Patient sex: M
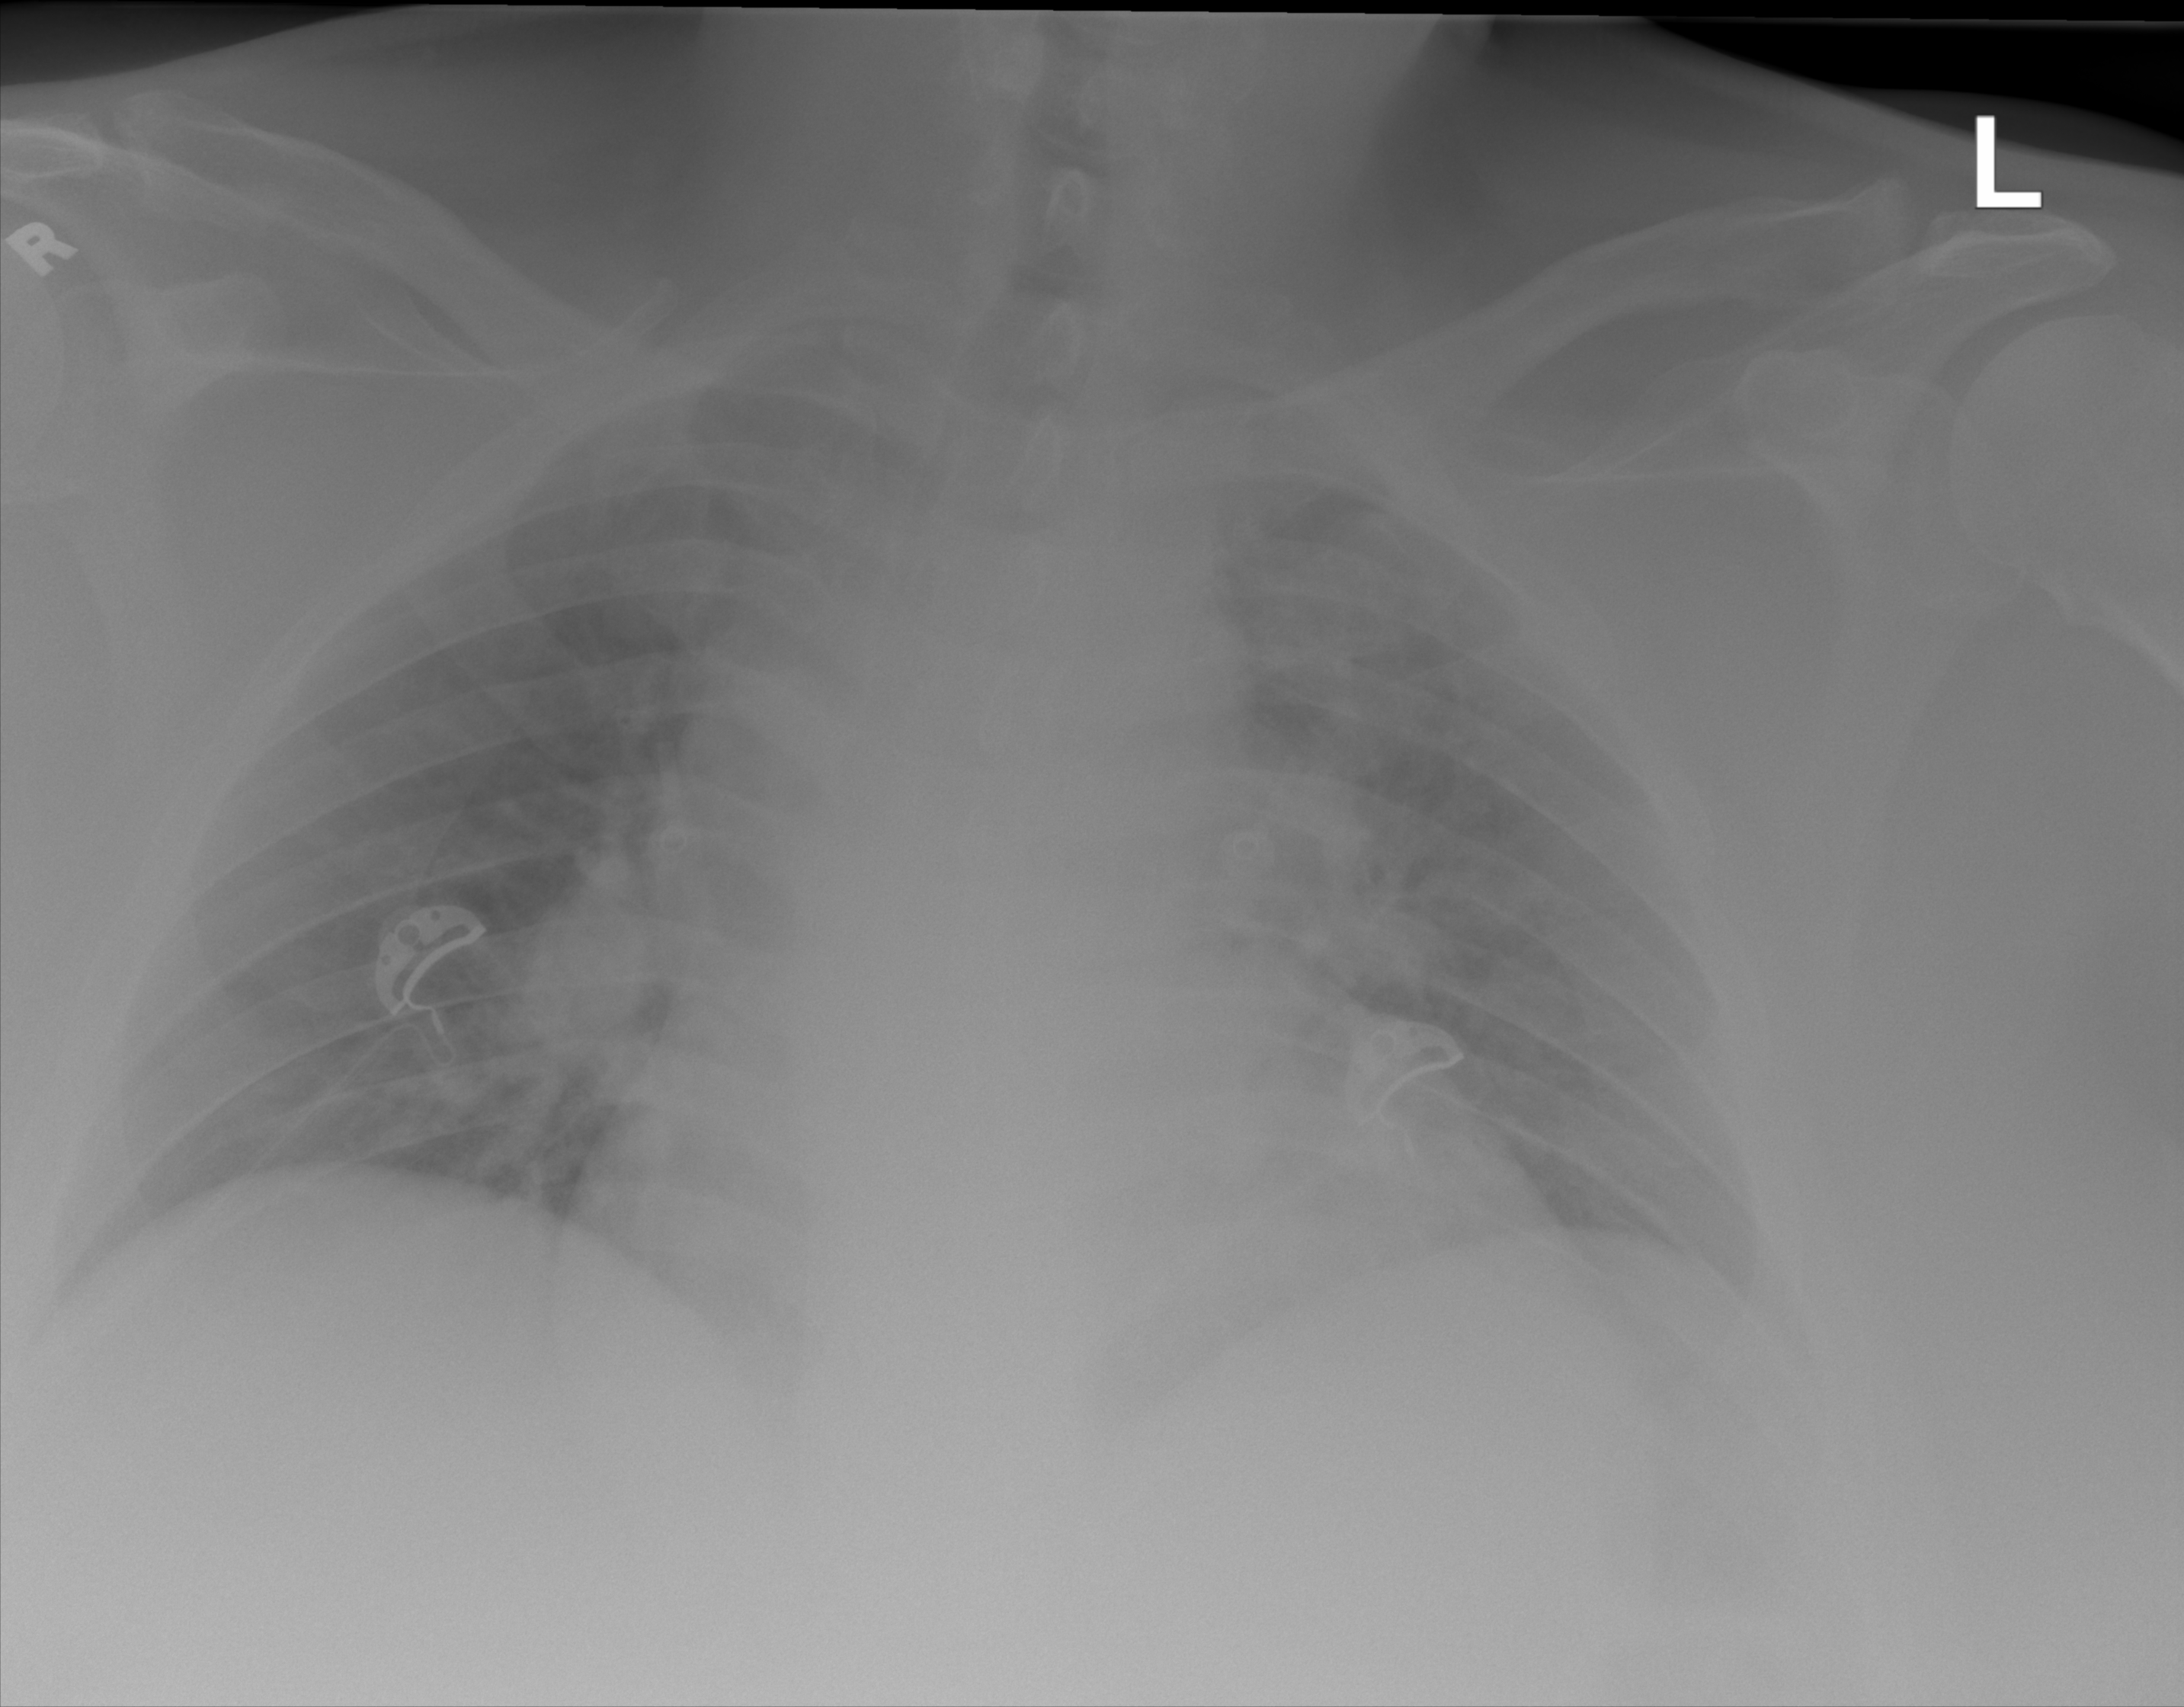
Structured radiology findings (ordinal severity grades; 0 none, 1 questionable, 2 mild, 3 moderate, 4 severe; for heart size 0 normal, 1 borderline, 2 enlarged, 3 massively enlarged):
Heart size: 2
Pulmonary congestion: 0
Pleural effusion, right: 0
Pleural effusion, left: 0
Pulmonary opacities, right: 0
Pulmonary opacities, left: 1
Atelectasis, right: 0
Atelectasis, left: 0